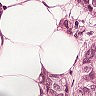
Metastatic tissue present: yes